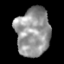
Tissue: lung
Cell type: Epithelial cells
Senescence score: 0.2277
Nuclear area (px): 1609
Mean DAPI intensity: 151.201